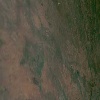
Label: land